Field crop: maize
Growth stage: 2
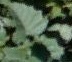
Species: datura